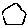
Label: hexagon